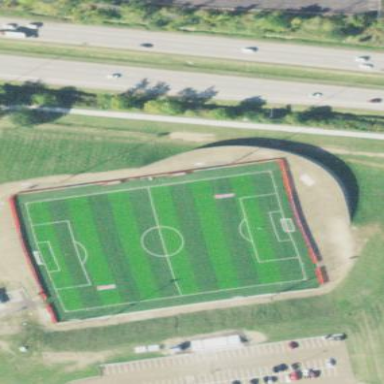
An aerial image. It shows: Soccer pitch designated for leisure and sports activities.